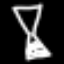
Label: hourglass